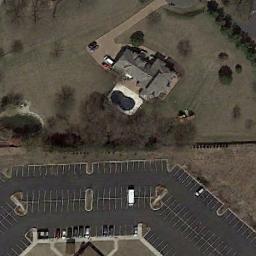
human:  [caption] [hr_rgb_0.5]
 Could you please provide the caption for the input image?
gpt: There are many cars in the parking lot next to the sparse residential .

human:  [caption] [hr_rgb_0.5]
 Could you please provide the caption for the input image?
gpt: There are several houses of various sizes and many withered trees in a sparse residential area surrounded by open spaces .

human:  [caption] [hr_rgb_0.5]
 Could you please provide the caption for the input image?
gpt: A path leads to these two houses which are surrounded by lawn .

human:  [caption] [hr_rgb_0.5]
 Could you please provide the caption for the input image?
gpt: The sparse residential is on the bare land next to some trees and a parking lot .

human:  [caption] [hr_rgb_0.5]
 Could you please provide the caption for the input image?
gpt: A sparse residential area with a building and a parking lot with some cars .